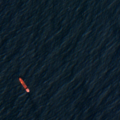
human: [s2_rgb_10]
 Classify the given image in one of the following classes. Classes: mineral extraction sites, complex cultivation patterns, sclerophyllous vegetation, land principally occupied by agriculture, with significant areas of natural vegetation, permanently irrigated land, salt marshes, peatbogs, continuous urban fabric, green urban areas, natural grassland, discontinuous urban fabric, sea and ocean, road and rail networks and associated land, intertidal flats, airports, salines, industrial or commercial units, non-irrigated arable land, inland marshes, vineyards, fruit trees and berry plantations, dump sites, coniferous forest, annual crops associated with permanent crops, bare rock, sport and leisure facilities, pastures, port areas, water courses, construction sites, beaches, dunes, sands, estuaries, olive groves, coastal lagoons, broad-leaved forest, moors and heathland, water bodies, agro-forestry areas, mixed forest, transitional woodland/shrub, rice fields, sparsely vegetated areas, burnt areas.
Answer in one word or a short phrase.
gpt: sea and ocean